Question: I'd like to translate with a 'goolge translator' from 'excel' file and then export to 'excel' again.
But I got an error :
'''
AttributeError: 'str' object has no attribute 'to_excel'
'''
'''
import pandas as pd
from google_trans_new import google_translator
df = pd.read_excel("data.xlsx")
print(df)
translator = google_translator()
translate_text = translator.translate(df,lang_tgt='fr')
print(translate_text)
translate_text.to_excel('new_data.xlsx')
'''
'''
Hi
0 Hello
salut 0 bonjour
'''
'data.xlsx'

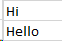
Answer: You can try following code:
'''
import pandas as pd
from google_trans_new import google_translator
text = ','.join(pd.read_excel('demo.xlsx',header=None)[0].values)
translated_text = translator.translate(text,lang_tgt='fr')
pd.DataFrame(translated_text.split(',')).to_excel('new_data.xlsx',header=False,index=False)
'''
The above code does following 3 steps:
1. Read the values from a excel file & make it a string of words with comma separators.
2. Pass that string to the translator.
3. Translated text is again splitted on comma and converted to a dataframe to store it in a excel file.